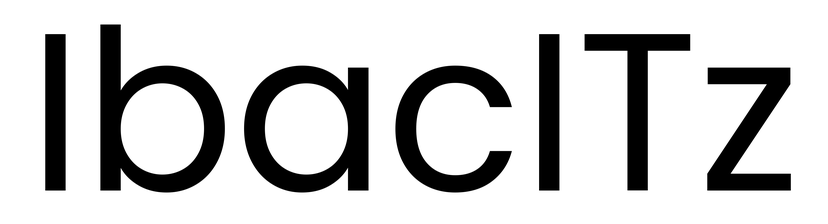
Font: Poppins-Regular